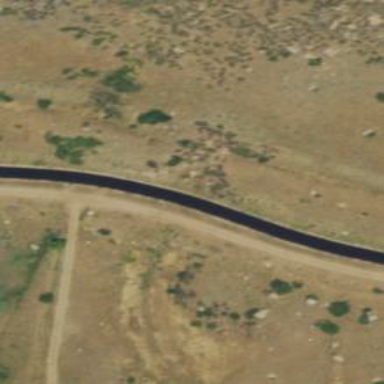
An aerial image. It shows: Irrigation canal designed for service purposes.